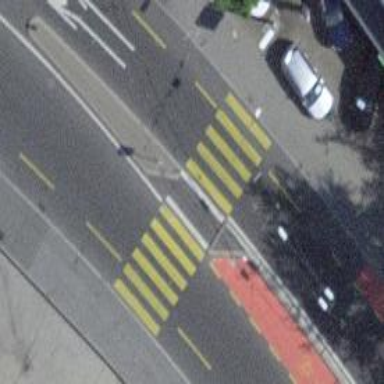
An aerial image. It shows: Footway located on traffic island.